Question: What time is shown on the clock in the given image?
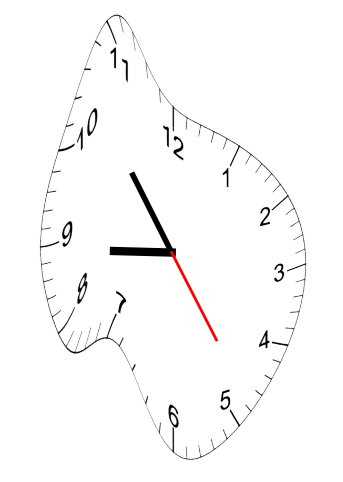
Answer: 08:53:24